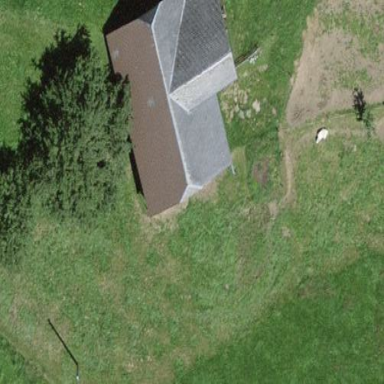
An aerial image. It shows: Farm building.